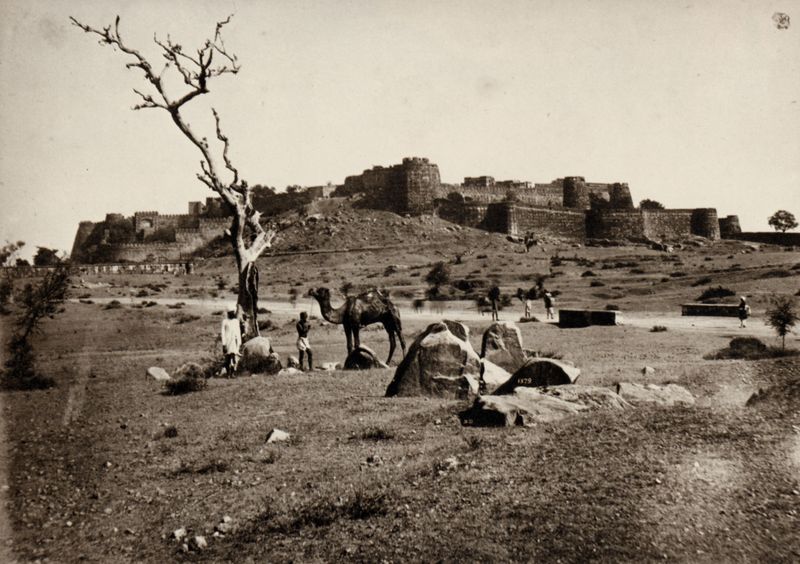
Titel: Die Jhansi Festung
Künstler: Raja Lala Deen Dayal
Schlagwörter: baum, berg, felsen, himmel, mann, nackt, vogel, weiß, bäume, landschaft, menschen, sand, äste, braun, grau, licht, männer, schwarz, strasse, gebäude, gras, haus, schloss, tier, tiere, weg, wiese, alt, hose, sockel, stein, steine, tot, ast, baumstamm, feld, hügel, stamm, strauch, weide, busch, büsche, pfad, sonne, sträucher, gewand, turm, zügel, heiß, heu, mittag, stra e, trocken, warm, afrika, dürre, fels, sahara, wüste, zug, öde, mauer, ziegel, herde, kahl, rast, sepia, figuren, krieg, architecture, hat, men, palace, people, steps, white, black, old, wall, palme, sein, gewächs, steppe, befestigung, foto, fotografie, photographie, karawane, oase, neger, ruine, dürr, burg, orient, türme, zweig, festung, schwarz weiß, ruinen, photo, sad, mauern, clouds, karg, man, rock, rocks, stone, tree, geäst, building, landscape, water, diagonale, verdorrt, stadtmauer, felsbrocken, kreuzzug, boy, tempel, grass, bushes, pyramide, black and white, israel, turban, castle, ruin, ruins, arabien, aufnahme, rope, monument, dirt, ägypten, city, day, spring, trunk, kamel, walls, bricks, ground, kolonien, toter baum, grabstein, beduinen, öd, brush, tent, native, tell, altertum, desert, kamele, kreuzritter, dromedar, gelsen, africa, syrien, stones, sinai, palästina, lehmziegel, camel, kameltreiber, camp, photograph, photography, photographei, dromedare, dessert, kolonialgeschichte, festungsmauern, hei, templerorden, zirkurrat, zirrkurat, mud, karawanserei, agypten, boulder, riders, jerusalem, servants, alone, fortress, jockey, wüstenlandschaft, karawnserei, oasis, gravel, dörr, walled city, bsch, fortess, vordersien, dromedary, caslt, holy lnd, holy land, bare tree, camel herder, medierranean